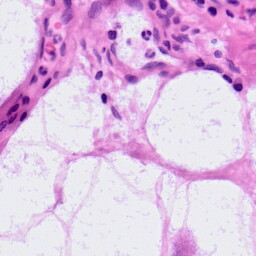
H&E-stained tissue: LymphNode